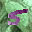
Label: 5